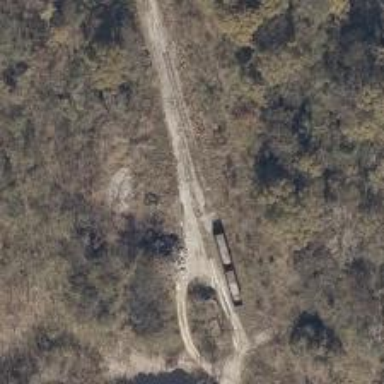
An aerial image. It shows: Abandoned railway.